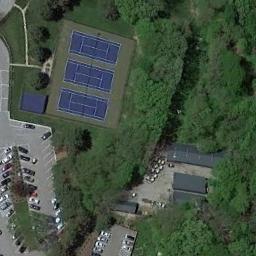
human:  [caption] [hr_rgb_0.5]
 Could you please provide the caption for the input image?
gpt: The tennis court is on the grass next to some trees and parking lot .

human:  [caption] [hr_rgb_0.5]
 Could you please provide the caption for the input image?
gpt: There are many cars in the parking lot next to the tennis courts .

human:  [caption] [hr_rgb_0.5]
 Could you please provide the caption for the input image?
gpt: Tennis court next to the forest next to the parking lot .

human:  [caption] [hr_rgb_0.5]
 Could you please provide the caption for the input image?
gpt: Two tennis courts are surrounded by trees .

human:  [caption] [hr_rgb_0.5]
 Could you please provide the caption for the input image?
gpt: There are many green trees around the tennis court .